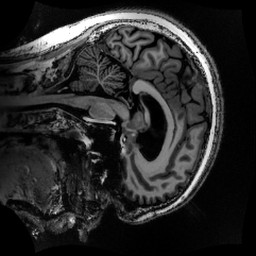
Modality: MP2RAGE
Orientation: sagittal
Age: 36
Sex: male
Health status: healthy